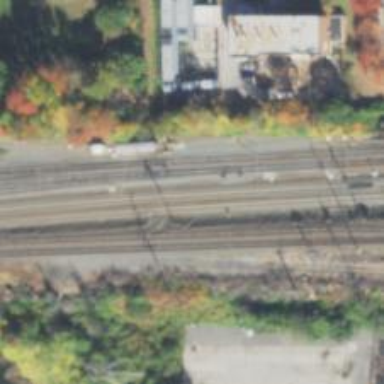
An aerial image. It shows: Railway track with contact lines for electrification.